Question: What is the App name?
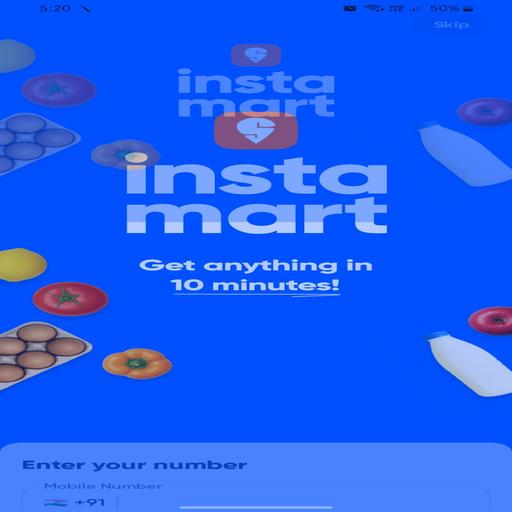
Answer: Instamart